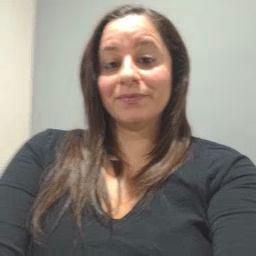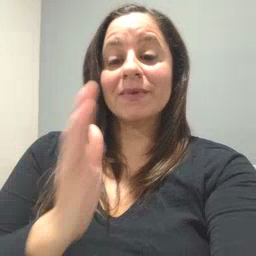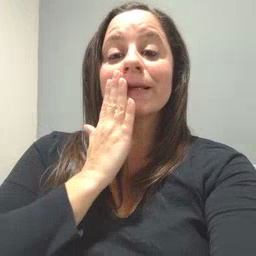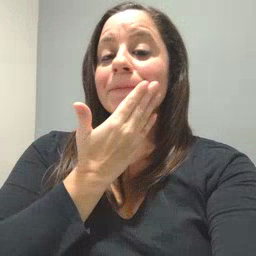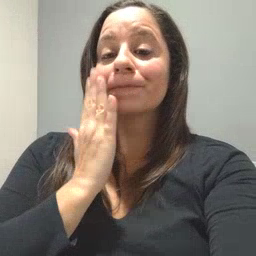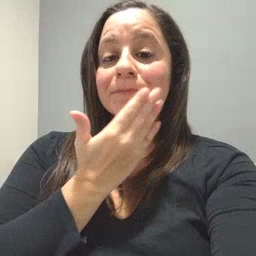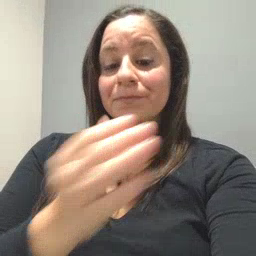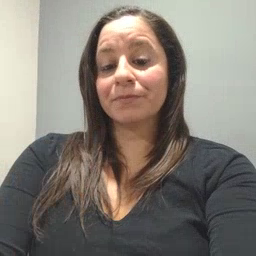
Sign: napkin